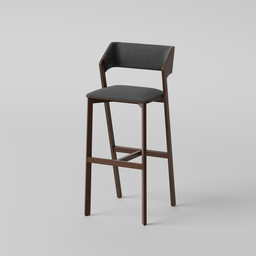
Label: furniture